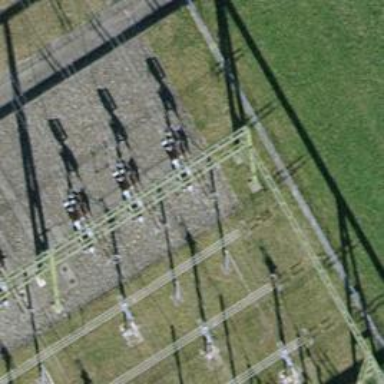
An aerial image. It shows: Insulator used in power systems.